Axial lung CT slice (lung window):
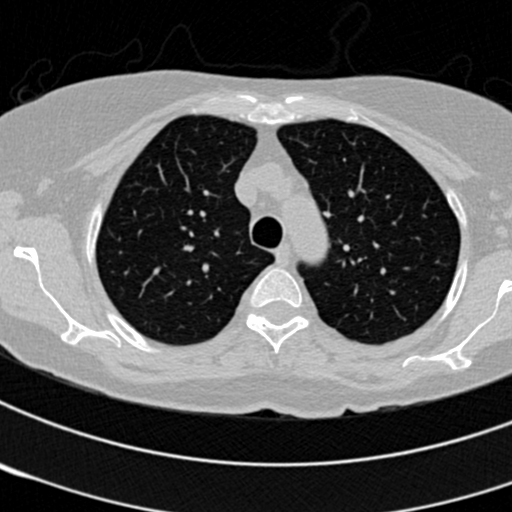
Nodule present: no